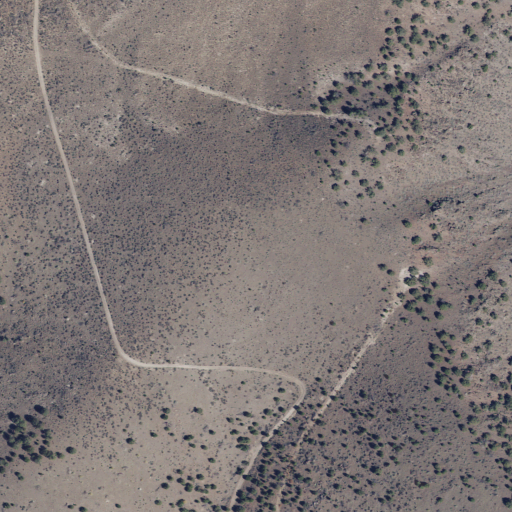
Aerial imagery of mountain in Utah named Black Mountain containing shrub and evergreen forest